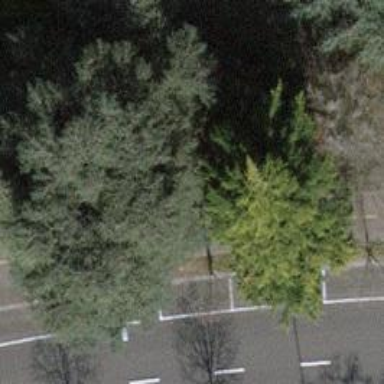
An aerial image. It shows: Tree-lined avenue.